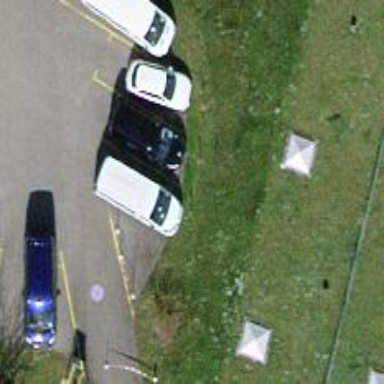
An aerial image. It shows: Parking available on the street side.